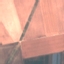
Label: AnnualCrop